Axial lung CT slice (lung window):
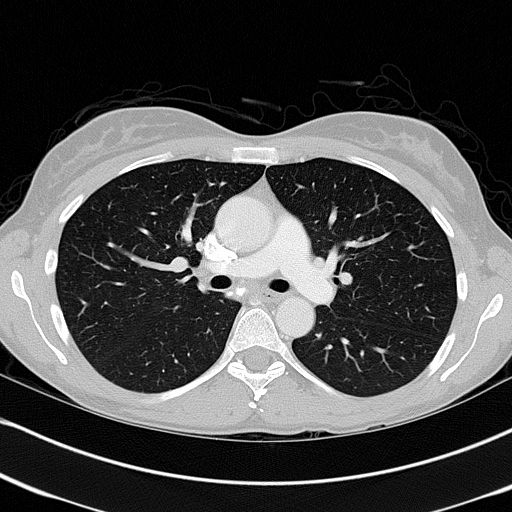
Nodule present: no